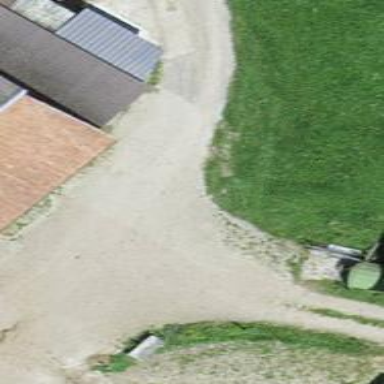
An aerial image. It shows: Unpaved unclassified road.